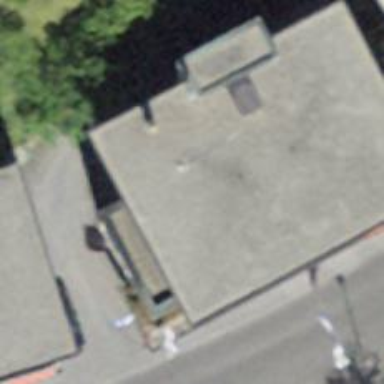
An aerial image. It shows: Police building.